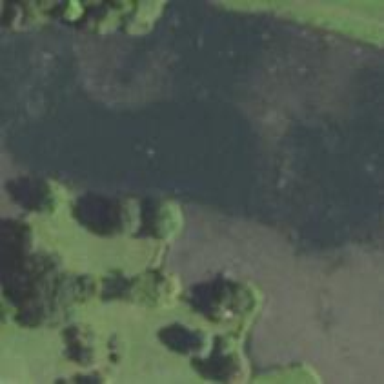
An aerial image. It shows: Pond surrounded by natural water.